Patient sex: M
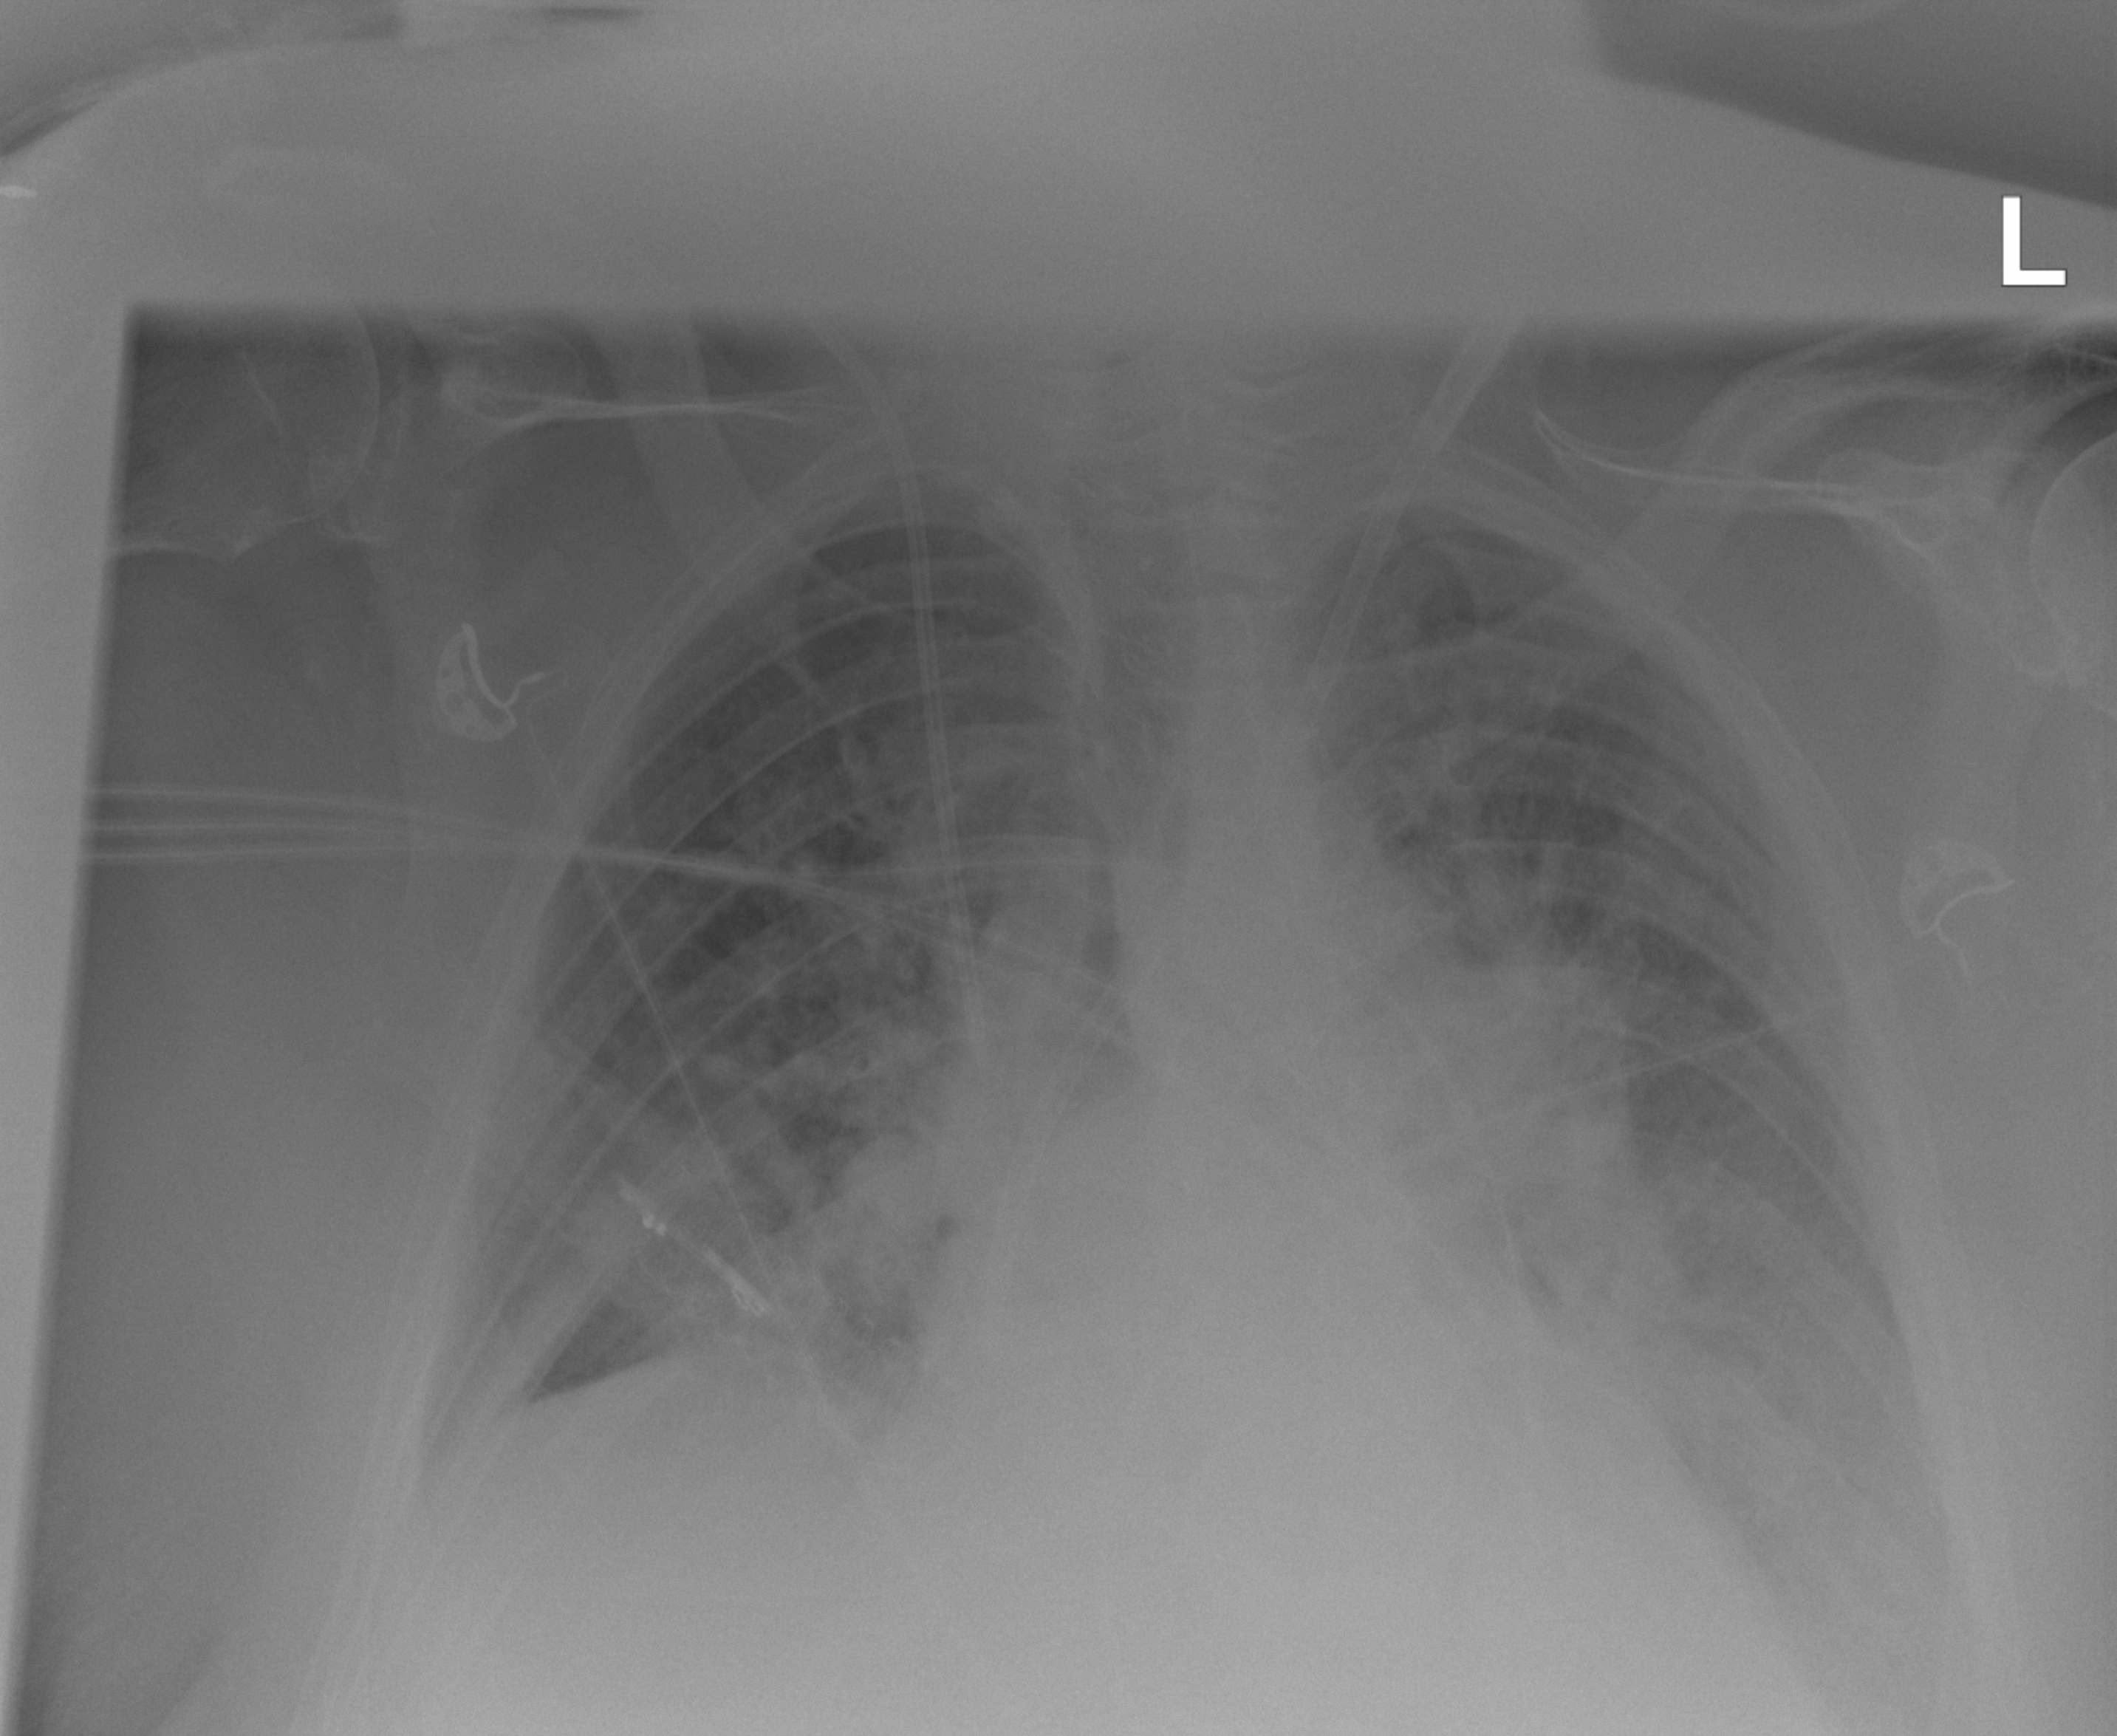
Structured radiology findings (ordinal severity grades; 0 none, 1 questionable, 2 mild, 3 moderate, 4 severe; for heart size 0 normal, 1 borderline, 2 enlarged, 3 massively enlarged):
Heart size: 1
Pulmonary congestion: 2
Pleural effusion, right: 2
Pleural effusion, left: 2
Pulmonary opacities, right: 2
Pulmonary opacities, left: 2
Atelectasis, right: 2
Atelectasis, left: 2